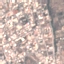
Land use / land cover: Residential